Question: I'm trying to upload a file with AJAX. This is my first time ever using FormData.
On my client side script I just loop through the $_FILES and echo each, just for confirmation that they're being sent, and they're not. I checked the $_POST array too, but that is empty as well. The server-side script is being called though, just doesn't appear to be receiving any data from JavaScript.
Here is my code, what am I doing wrong?
The JS
'''
var client = new XMLHttpRequest();
function upload(){
var file = document.getElementById("uploadfile");
var formData = new FormData();
formData.append("upload", file.files[0]);
client.open("post", "/orl_ajax_uploader.php", true);
client.setRequestHeader("Content-Type", "multipart/form-data");
client.send(formData);
return false;
}
client.onreadystatechange = function(){
if (client.readyState == 4 && client.status == 200){
alert(client.response);
}
}
'''
The HTML
'''
<form action="orl_ftp.php" method="POST" enctype="multipart/form-data" onsubmit="return upload()">
<table>
<tr>
<td>Choose File: </td>
<td><input type="file" name="file" id="uploadfile" multiple /></td>
</tr>
<tr>
<td>&nbsp;</td>
<td><input type="submit" name="Submit" value="Process"></td>
</tr>
</table>
</form>
'''
The PHP (for testing only)
'''
$str = "POST PARAMS // ";
foreach($_POST as $k=>$v){
$str .= $k."=".$v." :: ";
}
$str .= "FILES PARAMS // ";
foreach($_FILES as $k=>$v){
$str .= $k."=".$v." :: ";
}
$str .= "GET PARAMS // ";
foreach($_GET as $k=>$v){
$str .= $k."=".$v." :: ";
}
$str .= '"'.$_FILES['upload'].'"';
echo $str;
'''
When I hit submit PHP sends back this string every time: 'POST PARAMS // FILES PARAMS // GET PARAMS // ""' in addition to an undefined index error for trying to call '$_FILES['upload']' ..which should be there, but isn't..

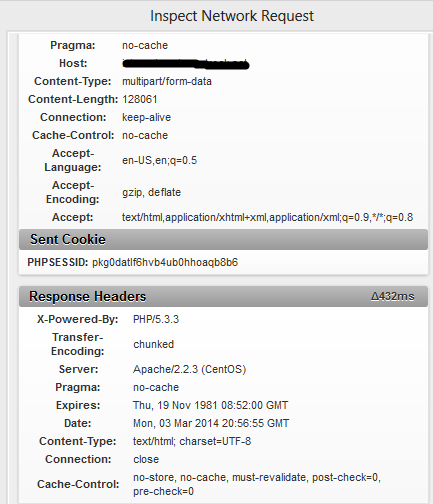
Answer: Using 'client.setRequestHeader("Content-Type", "multipart/form-data");' to set the 'Content-Type' should not be used with uploading files/form data. The browser handles the generation of the 'Content-Type' value, using boundaries and things internal to the request that we don't need to worry about. Not manually setting that request header should allow the browser to correctly include the file in the request and make it available to the server correctly.
Once this is changed, you should be able to access '$_FILES["upload"]', which is an associative array of attributes. If you need to get the actual contents, use something like 'file_get_contents($_FILES["upload"]["tmp_name"])', otherwise you can get information about the file, like its name, type, etc.
---
- <URL>